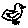
Label: bird